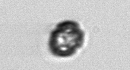
Label: Dinophyceae